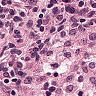
Metastatic tissue present: no